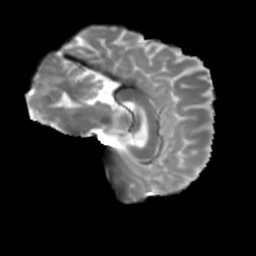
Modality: T2w
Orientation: sagittal
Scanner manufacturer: siemens
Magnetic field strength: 3 T
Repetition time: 4 s
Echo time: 0.0594 s